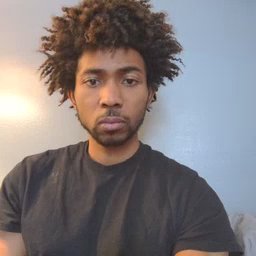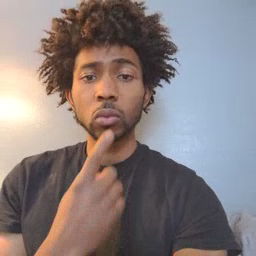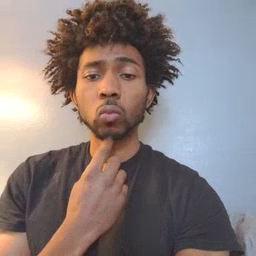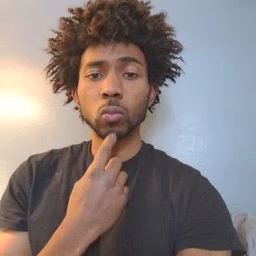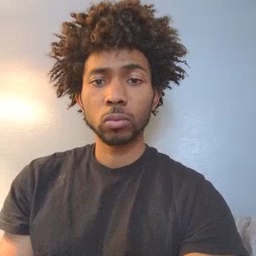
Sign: red